Aerial crown-view tile of a tropical tree (Barro Colorado Island, Panama), acquired 20250915:
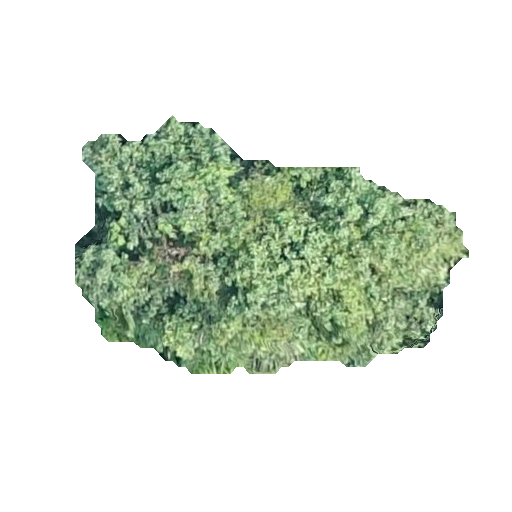
Species: Hieronyma alchorneoides
GBIF accepted scientific name: Hieronyma alchorneoides
Crown area: 102.407 m²